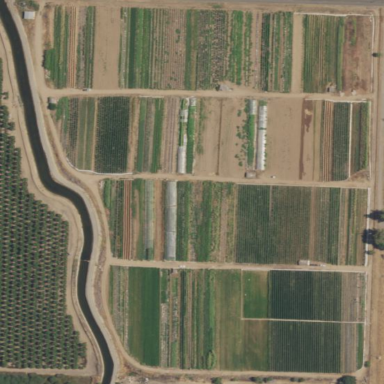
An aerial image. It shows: Orchard filled with almond trees.